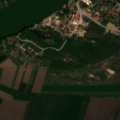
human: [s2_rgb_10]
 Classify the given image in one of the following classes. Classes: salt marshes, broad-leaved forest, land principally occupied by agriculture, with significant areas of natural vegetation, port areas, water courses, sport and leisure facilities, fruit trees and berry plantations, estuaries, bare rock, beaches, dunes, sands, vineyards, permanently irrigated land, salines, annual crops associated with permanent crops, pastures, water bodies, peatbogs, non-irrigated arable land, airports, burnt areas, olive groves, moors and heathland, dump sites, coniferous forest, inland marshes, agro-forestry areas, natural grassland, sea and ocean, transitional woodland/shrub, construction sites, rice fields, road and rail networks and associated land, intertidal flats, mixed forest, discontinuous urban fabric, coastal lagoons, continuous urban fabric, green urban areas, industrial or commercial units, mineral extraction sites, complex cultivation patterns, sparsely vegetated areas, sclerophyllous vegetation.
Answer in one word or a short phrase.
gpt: discontinuous urban fabric, non-irrigated arable land, broad-leaved forest, transitional woodland/shrub, water courses